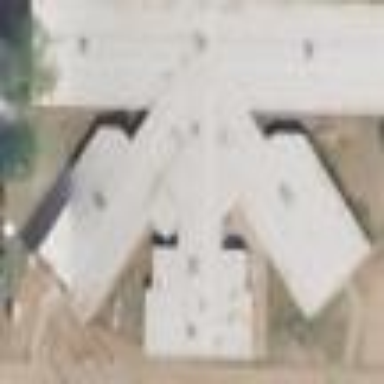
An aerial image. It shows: Nursing home building.